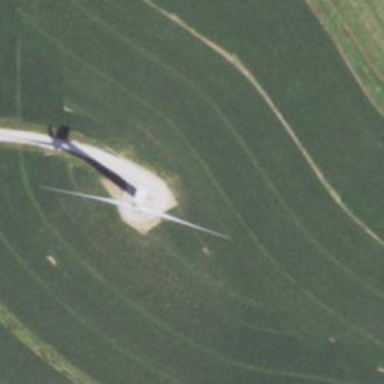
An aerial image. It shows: Wind generator using wind turbines of horizontal axis.